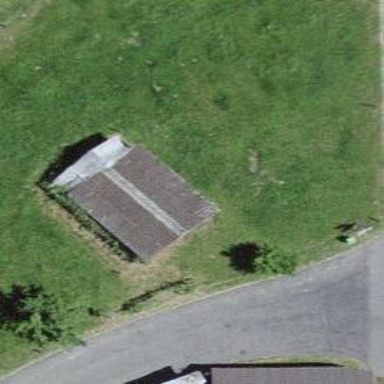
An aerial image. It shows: Farm building.